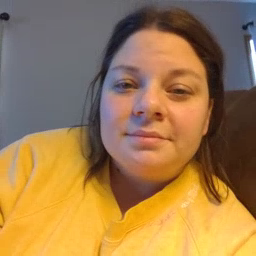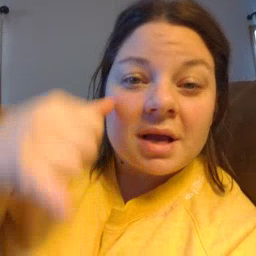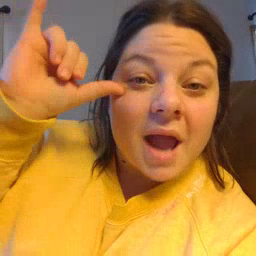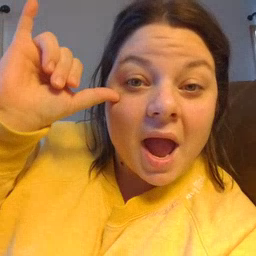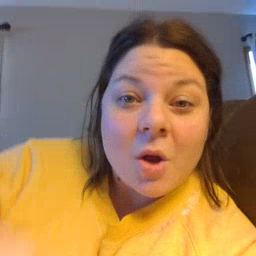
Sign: cow